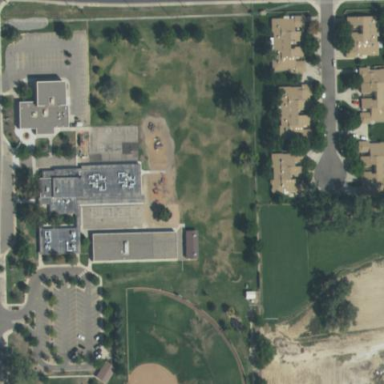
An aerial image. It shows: School.